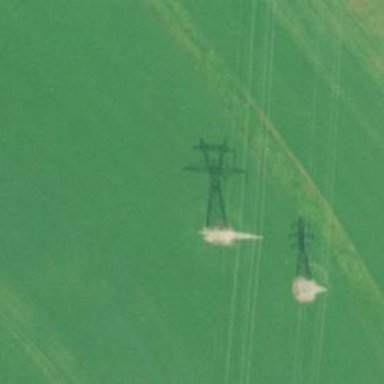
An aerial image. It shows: Lattice structure tower used for power distribution.